Question: I need to fill any random area with color. I have several points with some coordinates(number of points > 2). (I should get points by mouse clicking -> random points). So to test filling with color I use some random points
'''
glBegin(GL_POLYGON);
glVertex2f(200.0 / WIDTH, 300.0 / HEIGHT);
glVertex2f(300.0 / WIDTH, 100.0 / HEIGHT);
glVertex2f(500.0 / WIDTH, 400.0 / HEIGHT);
glVertex2f(400.0 / WIDTH, 200.0 / HEIGHT);
glEnd();
'''
But the result does not look like it supposed to be

I know that points should be in some specific order - but how to apply it to random points?
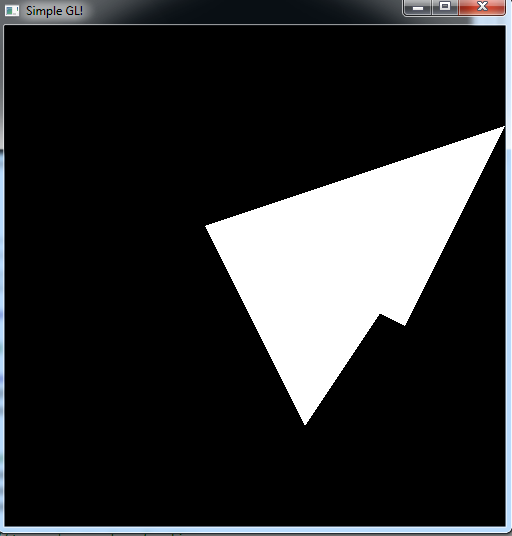
Answer: You need to sort all the vertices so that following the order you can draw a convex polygon. This is actually a topic in computational geometry: <URL>.
A simple algorithm is that you first sort all the vertices with respect to x coordinate and then look for the topmost and bottom-most vertices for each x coordinate value. Then you can choose one leftmost vertex and go clockwise to one rightmost vertex (always choosing topmost vertices along the way), then go ahead and back to the initial vertex (always choosing bottom-most vertices).